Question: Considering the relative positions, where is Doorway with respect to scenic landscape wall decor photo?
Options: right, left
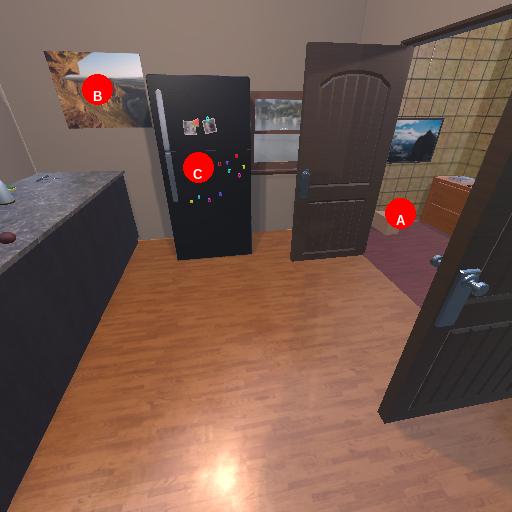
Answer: right